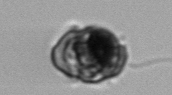
Label: Proterythropsis